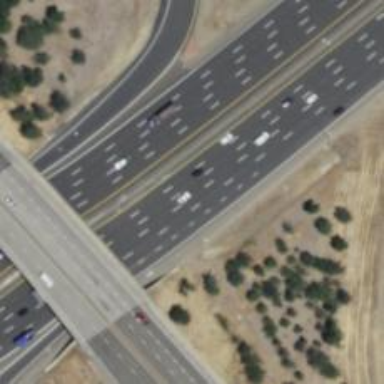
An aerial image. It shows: View of motorway.